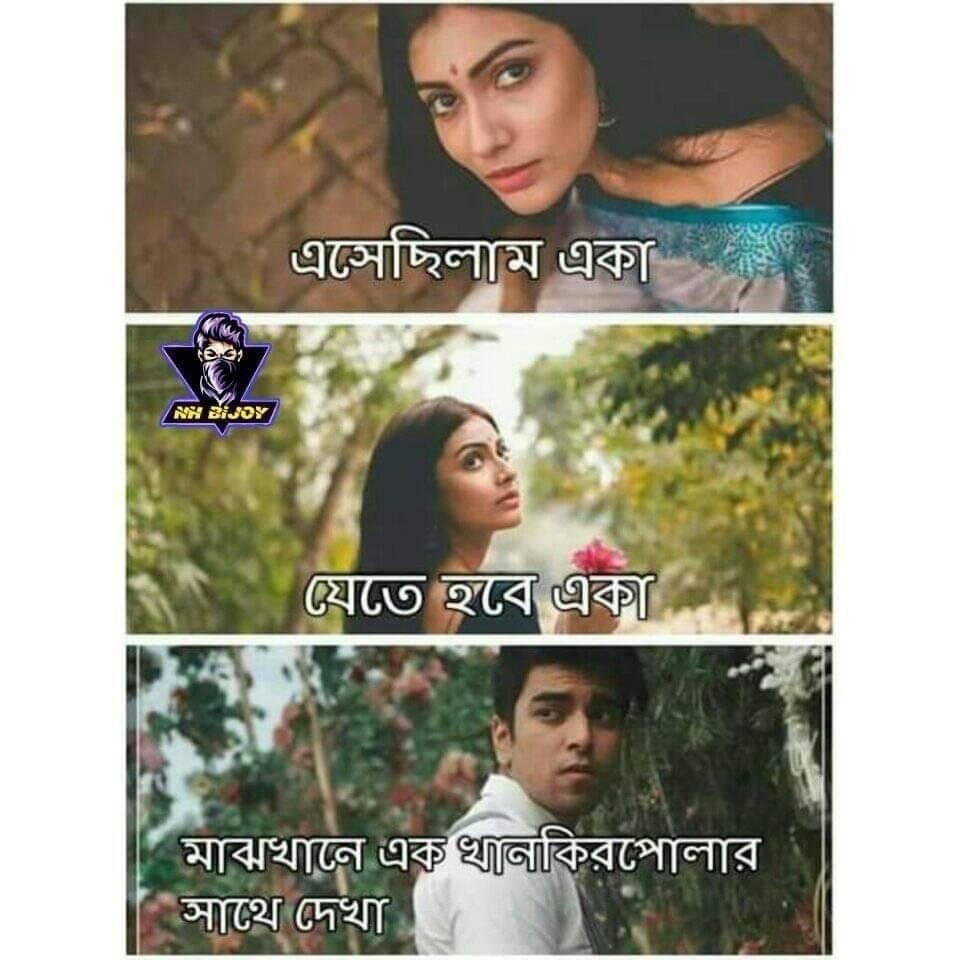
Text: এসেছিলাম একা    যেতে হবে একা    মাঝখানে এক খানকিরপোলার সাথে দেখা
Label: Hate
Hate category: Personal Offence
Targeted group: Individual